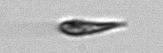
Label: Euglena